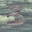
Label: 3